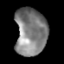
Tissue: lung
Cell type: Others
Senescence score: 0.2317
Nuclear area (px): 1447
Mean DAPI intensity: 128.809